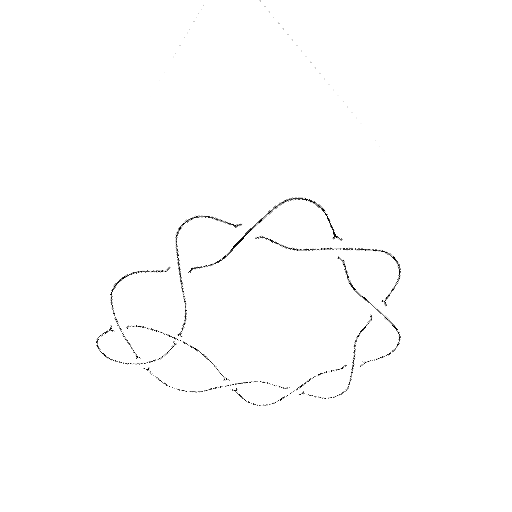
Crossing number: 10